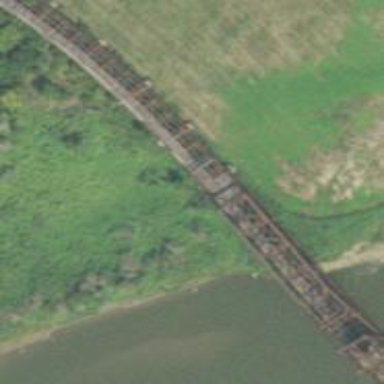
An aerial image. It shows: Disused railway on movable bridge.